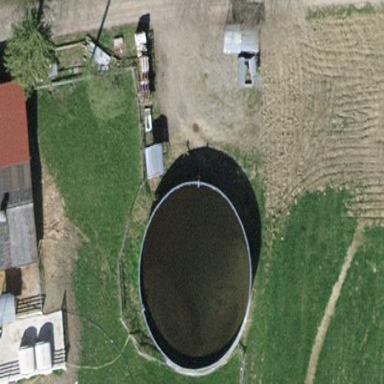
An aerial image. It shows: Building with storage tank.